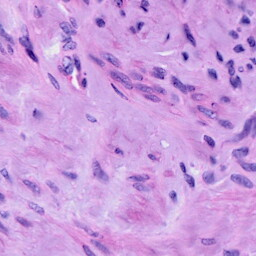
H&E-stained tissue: Cervix